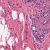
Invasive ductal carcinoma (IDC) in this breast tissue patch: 0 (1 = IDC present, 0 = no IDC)